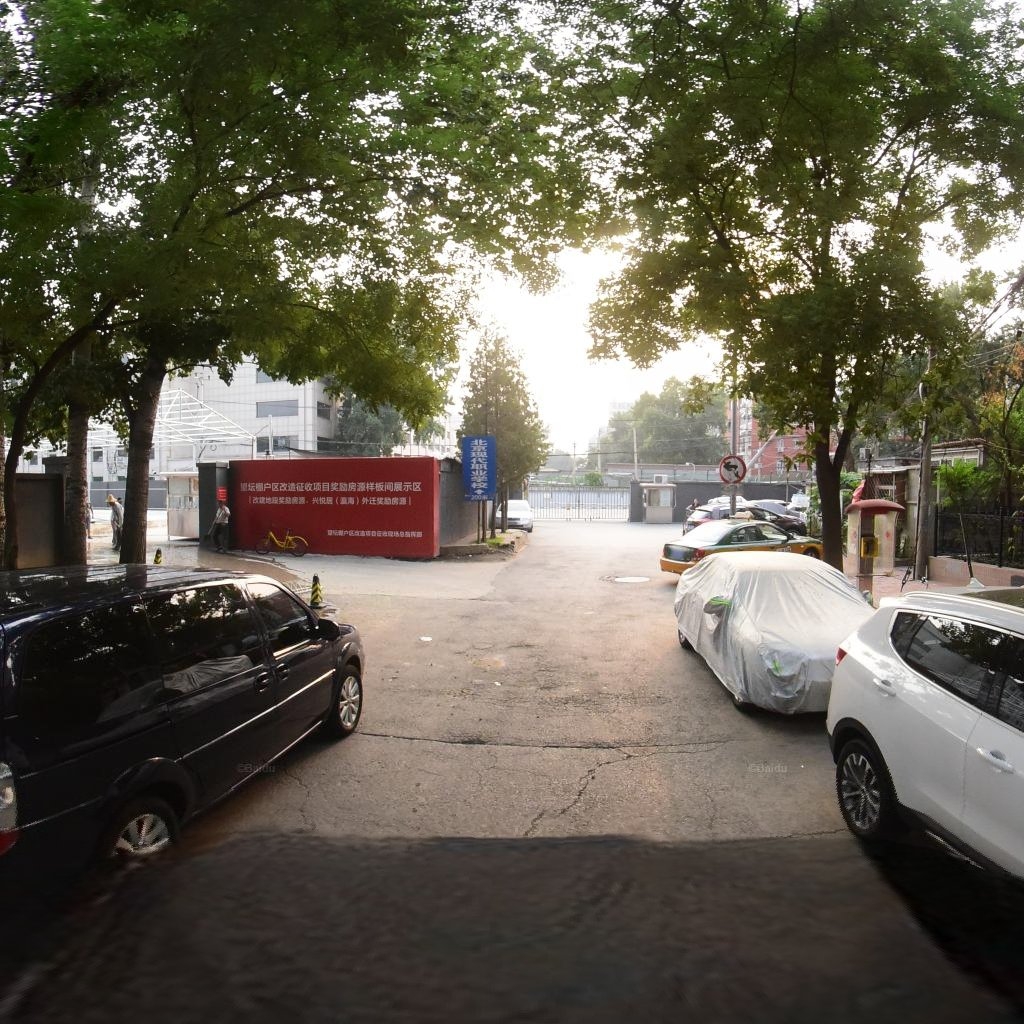
Region: Dongcheng
Road damage annotations: transverse crack, longitudinal crack, manhole cover, transverse crack, transverse crack, longitudinal crack